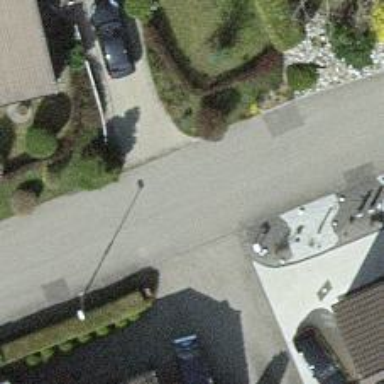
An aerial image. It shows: Residential road with asphalt surface and no sidewalk.